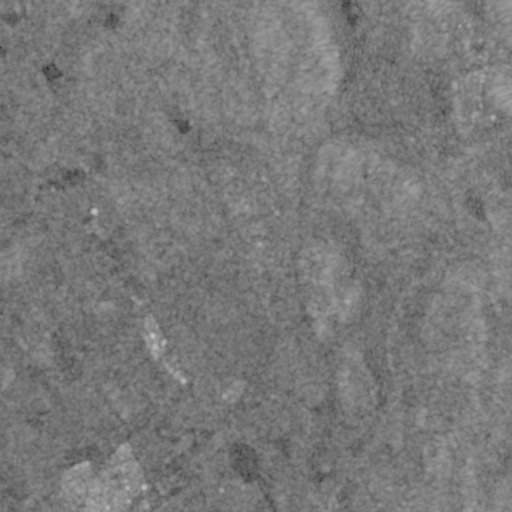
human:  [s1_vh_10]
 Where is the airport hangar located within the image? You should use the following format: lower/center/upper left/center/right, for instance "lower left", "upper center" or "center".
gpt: The airport hangar is located in the lower center of the image.
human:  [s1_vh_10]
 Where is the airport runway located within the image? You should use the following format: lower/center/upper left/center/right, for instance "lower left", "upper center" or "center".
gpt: The airport runway is located in the lower center of the image.
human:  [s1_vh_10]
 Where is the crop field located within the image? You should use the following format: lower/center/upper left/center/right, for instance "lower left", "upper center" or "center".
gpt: The crop field is located in the center of the image.
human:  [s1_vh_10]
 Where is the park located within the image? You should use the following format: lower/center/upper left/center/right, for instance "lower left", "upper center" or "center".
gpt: There is no park in the image.

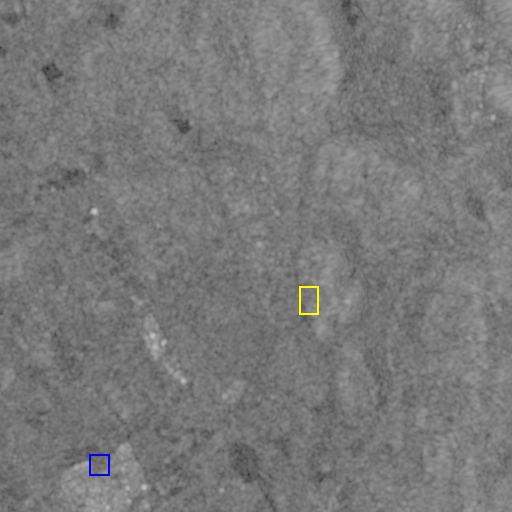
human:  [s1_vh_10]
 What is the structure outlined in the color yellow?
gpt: The structure outlined in yellow is a crop field.
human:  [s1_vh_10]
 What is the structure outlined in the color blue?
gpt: The structure outlined in blue is a park.
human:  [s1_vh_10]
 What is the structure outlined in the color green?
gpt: There is no green outline.